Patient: sex F, age 26
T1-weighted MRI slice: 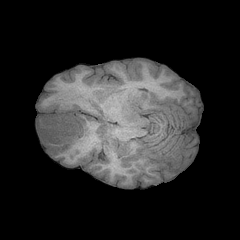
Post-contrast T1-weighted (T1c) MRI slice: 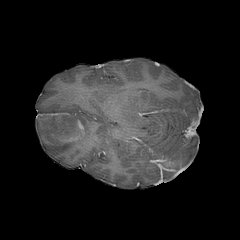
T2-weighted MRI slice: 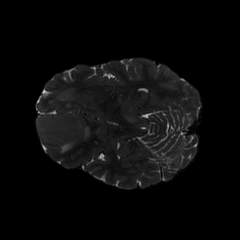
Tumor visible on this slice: yes
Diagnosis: Glioblastoma, IDH-wildtype
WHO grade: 4